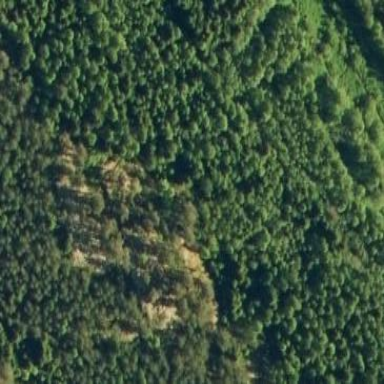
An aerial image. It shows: Landscape of bare rock.